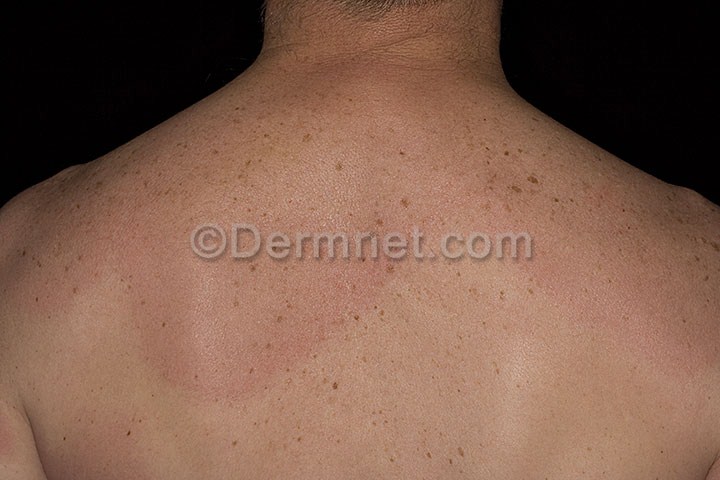
Disease: Scabies Lyme Disease and other Infestations and Bites